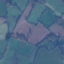
Land use / land cover class: Pasture